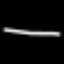
Label: line